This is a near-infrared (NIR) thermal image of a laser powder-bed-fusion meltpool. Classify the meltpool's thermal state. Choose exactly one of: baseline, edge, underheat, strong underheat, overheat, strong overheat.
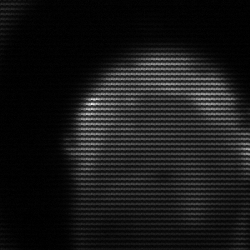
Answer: edge